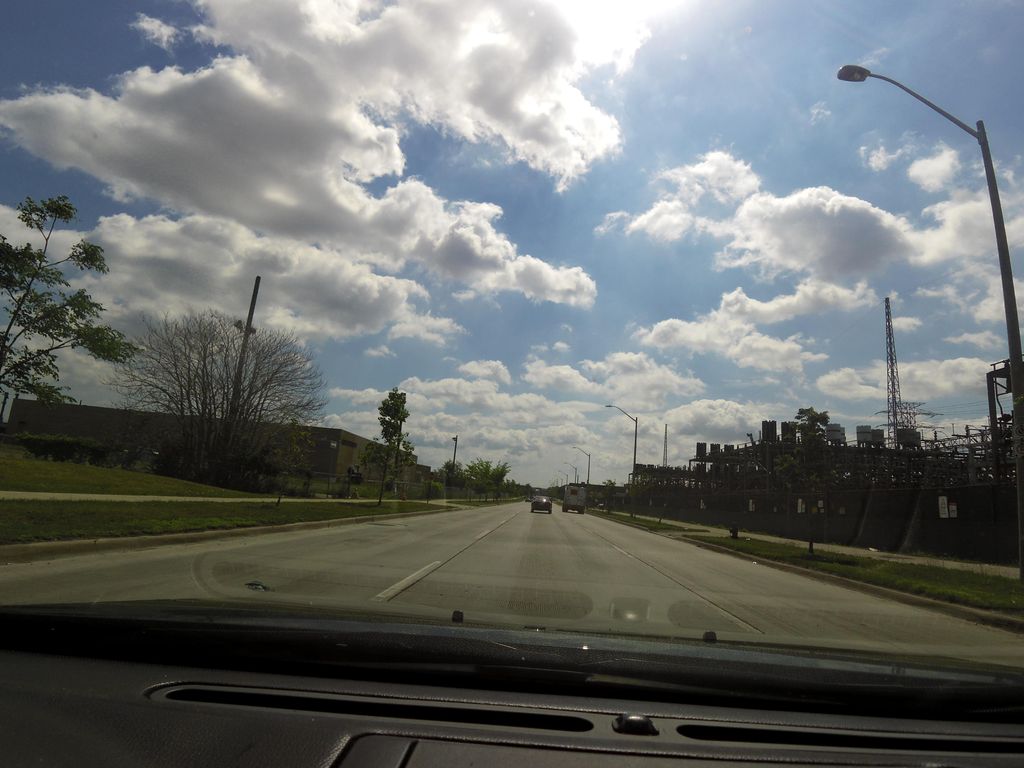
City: hamilton